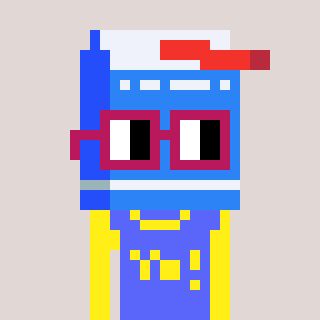
a pixel art character with square dark red glasses, a milk-shaped head and a purple-colored body on a warm background